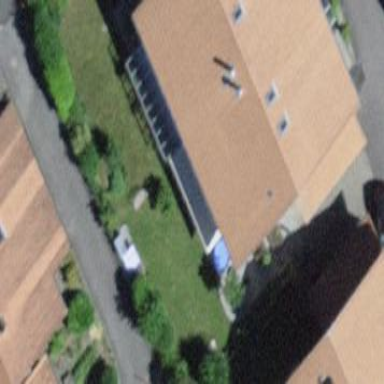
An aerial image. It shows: Residential building.